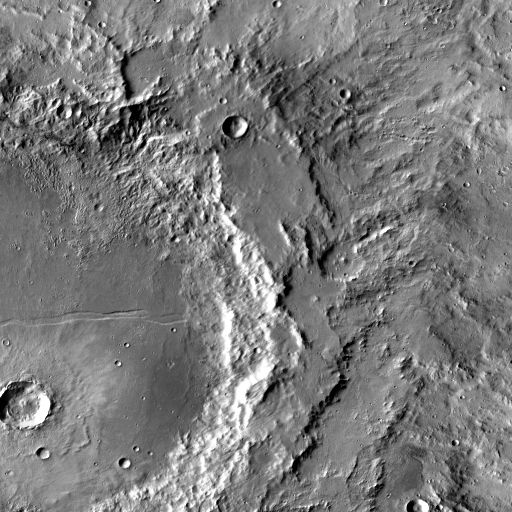
Crater classes present: Background, Other, Layered, Buried, Secondary